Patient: sex F, age 54
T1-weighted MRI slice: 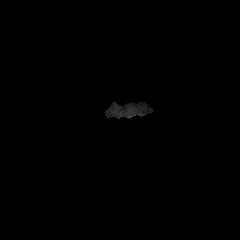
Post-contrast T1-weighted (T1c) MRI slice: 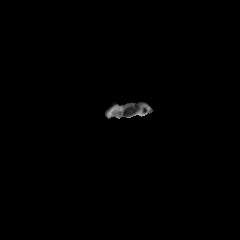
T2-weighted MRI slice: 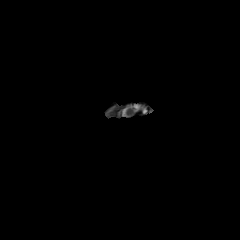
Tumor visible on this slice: no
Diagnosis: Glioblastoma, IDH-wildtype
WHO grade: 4